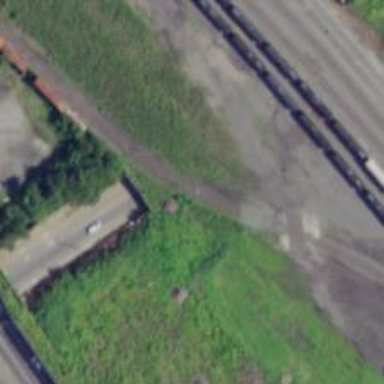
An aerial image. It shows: Rail spur service.